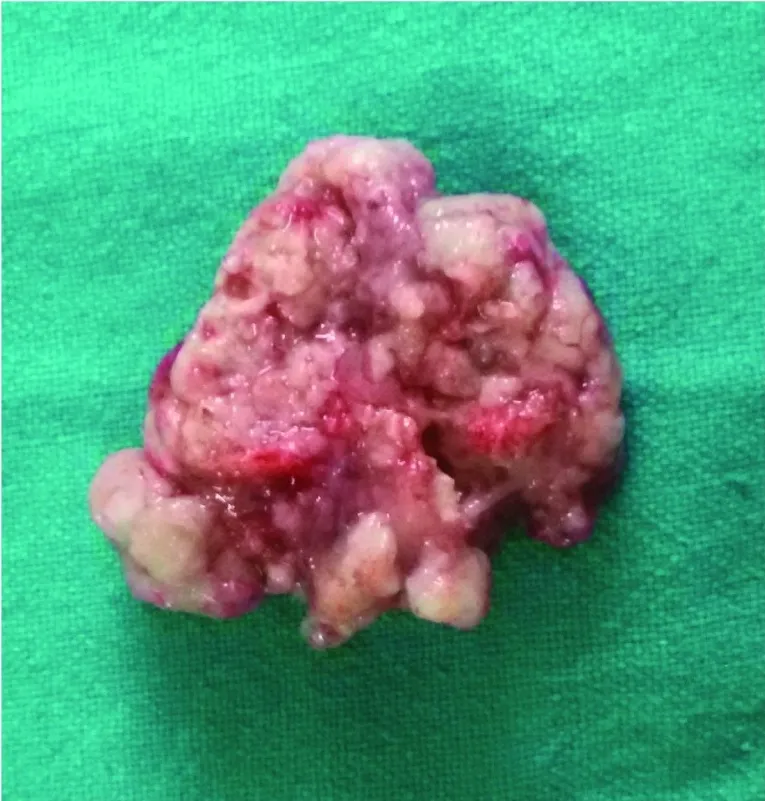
Photograph showing the portion with intradural extension.
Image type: medical_photograph (other_medical_photograph)